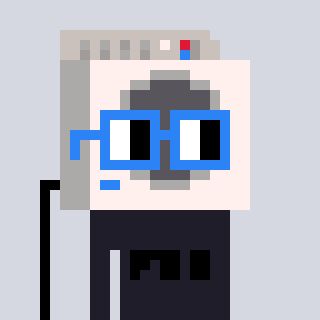
a pixel art character with square blue glasses, a washing machine-shaped head and a grayscale-colored body on a cool background